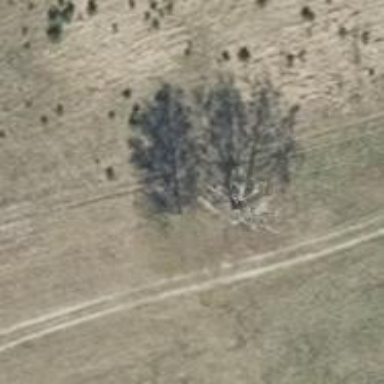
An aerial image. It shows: Deciduous broadleaved tree.